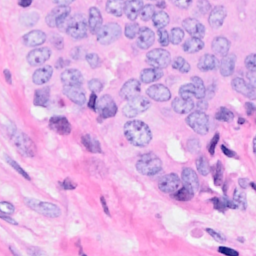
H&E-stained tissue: Breast